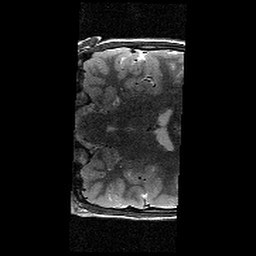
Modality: T2w
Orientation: coronal
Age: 12
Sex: female
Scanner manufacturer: siemens
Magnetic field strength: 3 T
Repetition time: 7.7 s
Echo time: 0.067 s